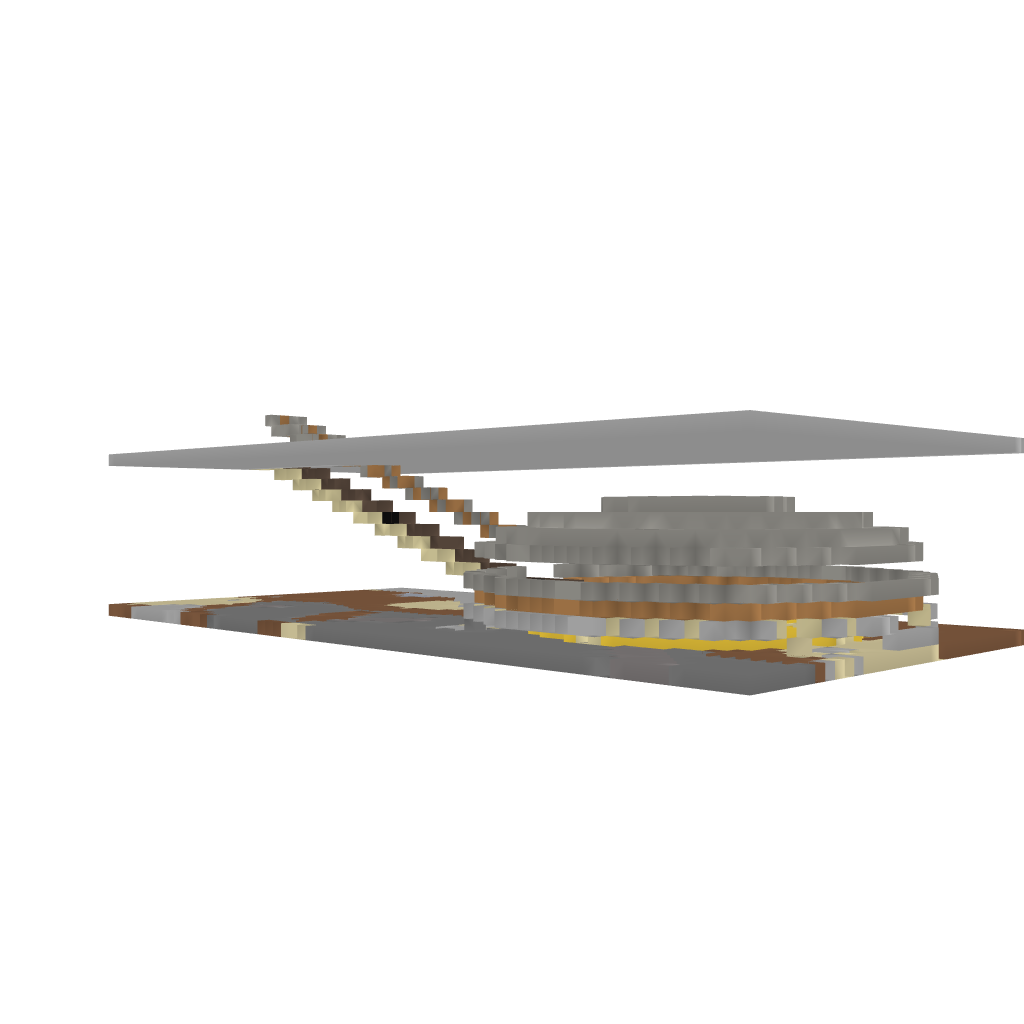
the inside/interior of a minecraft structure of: Underwater Home